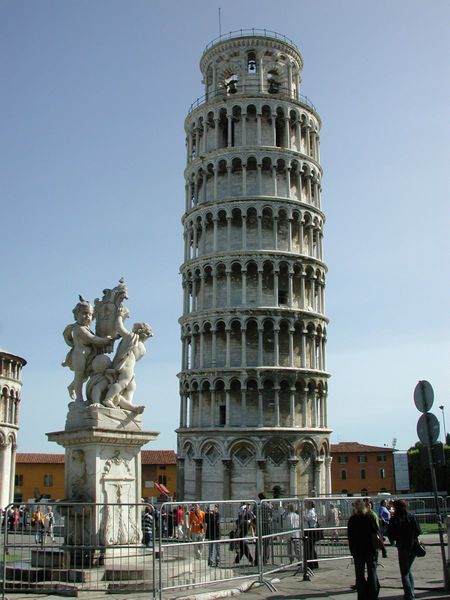
Titel: Campanile
Standort: Pisa, Camposanto (EU - I - Toskana)
Schlagwörter: säulen, gotik, rund, turm, bogen, italien, aufgang, fotografie, antike, glocken, pisa, campanile, piazza, sehenswürdigkeit, giotto, schiefer turm, weltwunder